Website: macys
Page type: customer-info-address
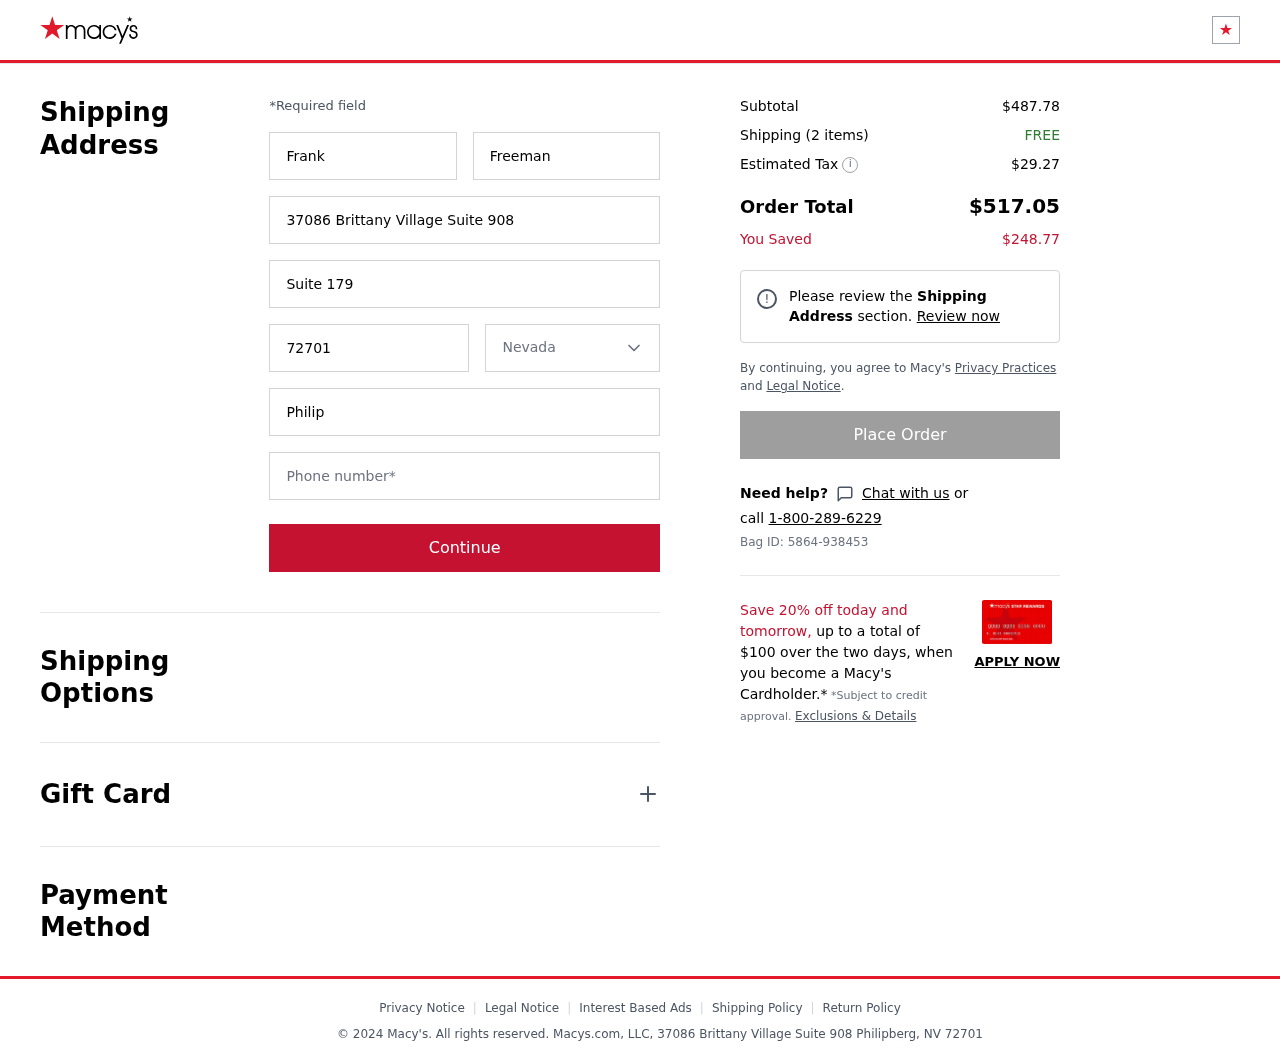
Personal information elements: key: PII_CITY
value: Philipberg
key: PII_FIRSTNAME
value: Frank
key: PII_LASTNAME
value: Freeman
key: PII_PHONE
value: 8392628323
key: PII_POSTCODE
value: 72701
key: PII_STATE
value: Nevada
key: PII_STREET
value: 37086 Brittany Village Suite 908
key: PII_STREET2
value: Suite 179
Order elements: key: ORDER_SUBTOTAL
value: $487.78
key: ORDER_NUM_ITEMS
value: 2
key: ORDER_SHIPPING_COST
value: FREE
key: ORDER_TAX
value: $29.27
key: ORDER_TOTAL
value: $517.05
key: ORDER_SAVINGS
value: $248.77
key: ORDER_BAG_ID
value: Bag ID: 5864-938453